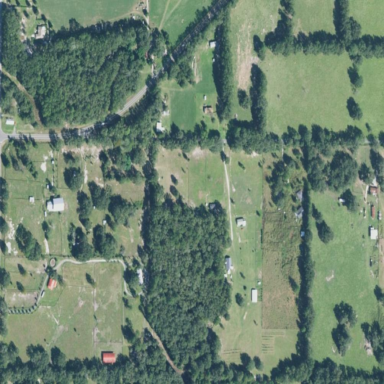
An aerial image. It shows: Farmyard area.